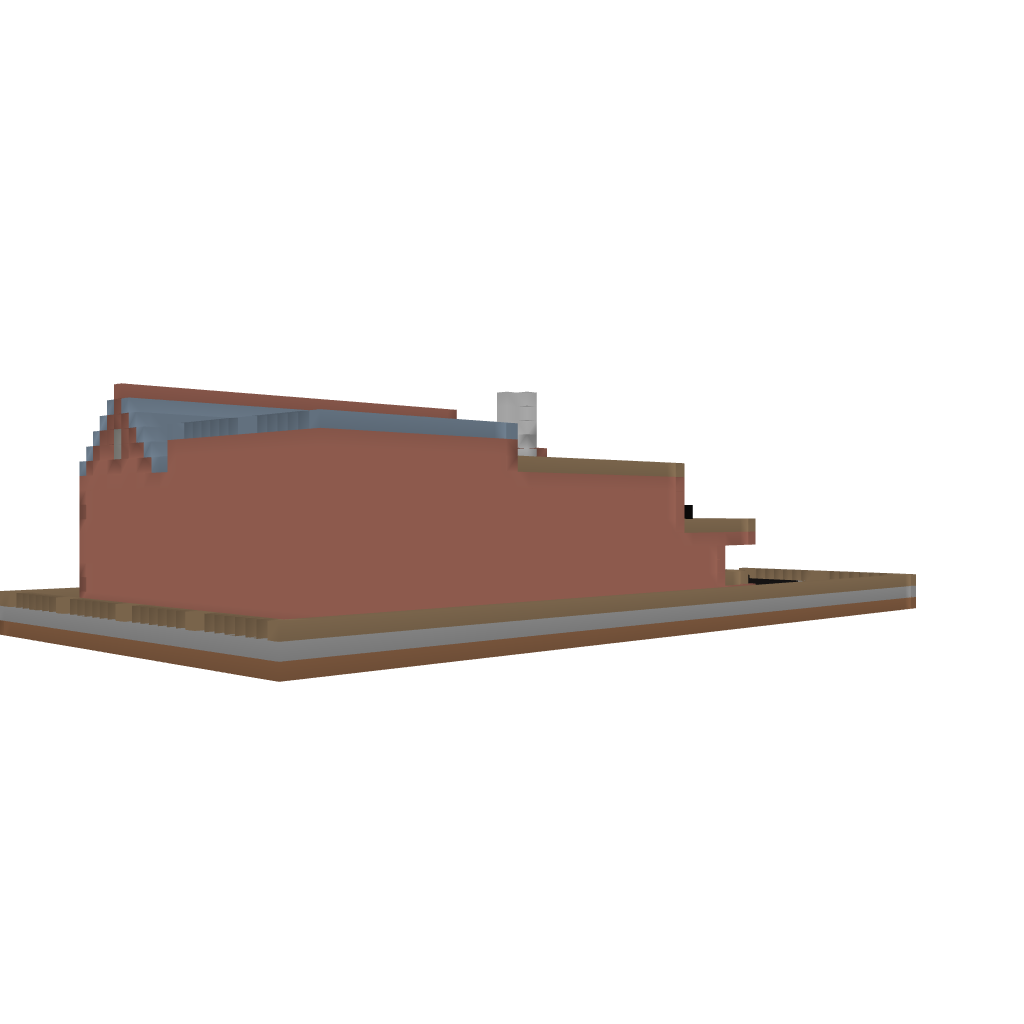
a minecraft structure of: Modern Brick House